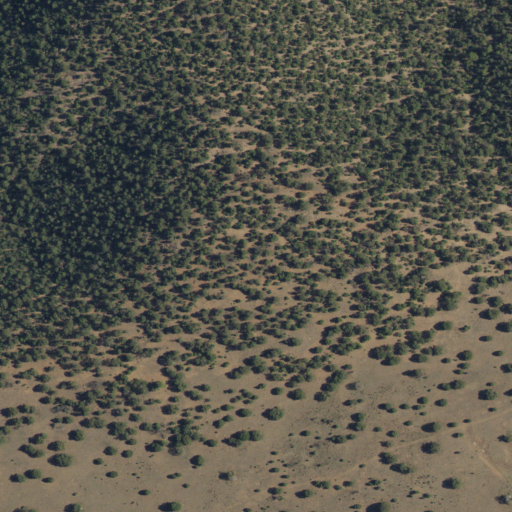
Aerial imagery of mountain in New Mexico named Salt Mesa containing evergreen forest and shrub